Question: I have 3 entities

I'd like to flatten the and into one object. What I want is 'Category.ID, Category.Category, BusinessArea.ID, BusinessArea AreaName'.
I know this can be done by creating an Anonymous type with Lambda but I'm relatively unskilled with Lampda or LINQ.
Forgot to mention that I need to get to the two tables through the first one.
My original call looks like this.
'''
myConditionTemplate = EE.ConditionTemplates.Where(c => c.TemplateCode == TextBoxSearchConditionCode.Text).FirstOrDefault();
'''
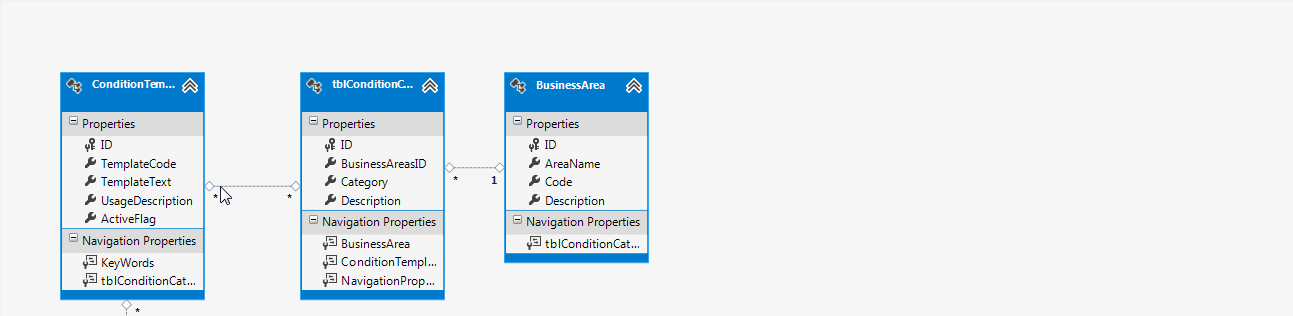
Answer: Here's the official documentation: <URL>
Essentially in your select portion use the new keyword without a class name like:
'''
select new { Category.ID, Category.Category, BusinessArea.ID, BusinessArea.AreaName }
'''
The webpage only shows an example using Linq in query form, but to do it in method form:
'''
var results = db.GetStuff().Select(x => new { x.ID, x.Name });
'''
Ack, that may not be very clear. I just found some great examples at <URL>. This was a different question, but the answer's example shows you how to do the lamba for a joined enumerable set.
Since you updated your question, see if this helps:
'''
var results = myConditionTemplate.Select(x => new { CategoryID = x.tblCondition.ID, Category = x.tblCondition.Category, BusinessAreaID = x.tblCondition.BusinessArea.ID, AreaName = x.tblCondition.BusinessArea.AreaName});
'''